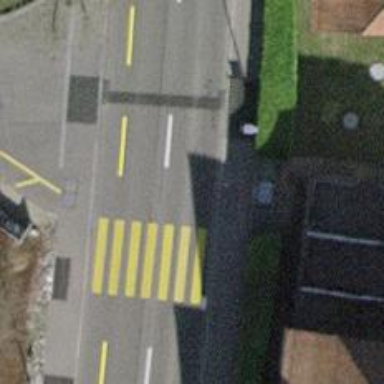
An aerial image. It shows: Sidewalk along the footway.